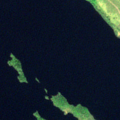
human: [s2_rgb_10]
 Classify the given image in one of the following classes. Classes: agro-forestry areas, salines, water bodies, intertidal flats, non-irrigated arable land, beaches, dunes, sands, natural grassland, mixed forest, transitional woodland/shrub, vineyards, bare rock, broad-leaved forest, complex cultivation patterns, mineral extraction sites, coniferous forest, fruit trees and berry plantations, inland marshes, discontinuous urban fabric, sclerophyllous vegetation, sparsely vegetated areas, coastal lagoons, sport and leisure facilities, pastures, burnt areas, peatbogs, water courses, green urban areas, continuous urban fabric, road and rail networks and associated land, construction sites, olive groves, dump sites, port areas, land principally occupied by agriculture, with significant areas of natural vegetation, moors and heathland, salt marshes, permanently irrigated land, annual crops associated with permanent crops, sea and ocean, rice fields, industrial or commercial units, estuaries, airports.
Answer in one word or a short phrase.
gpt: land principally occupied by agriculture, with significant areas of natural vegetation, coniferous forest, water bodies